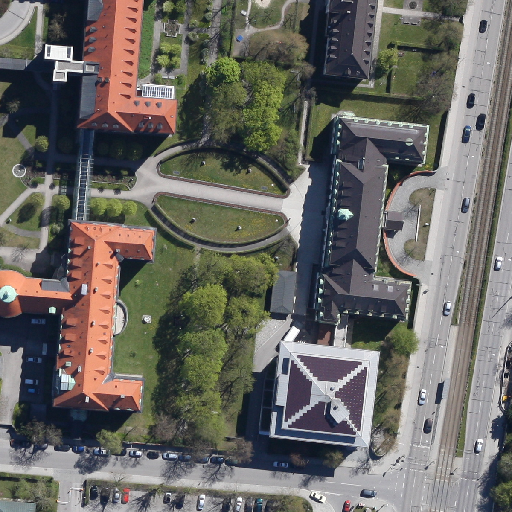
Referring expression: light-duty vehicle